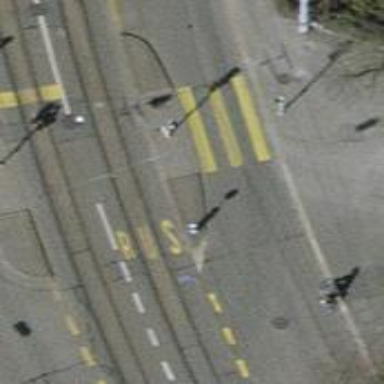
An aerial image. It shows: Kerb barrier.